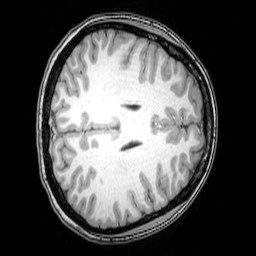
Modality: T1w
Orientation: axial
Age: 24
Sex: female
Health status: healthy
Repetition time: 0.081 s
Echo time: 0.037 s